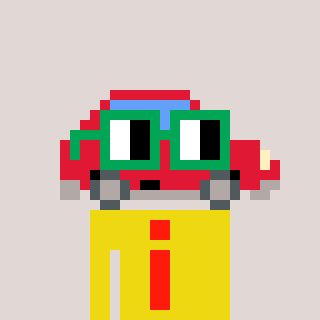
a pixel art character with square green glasses, a car-shaped head and a yellow-colored body on a warm background